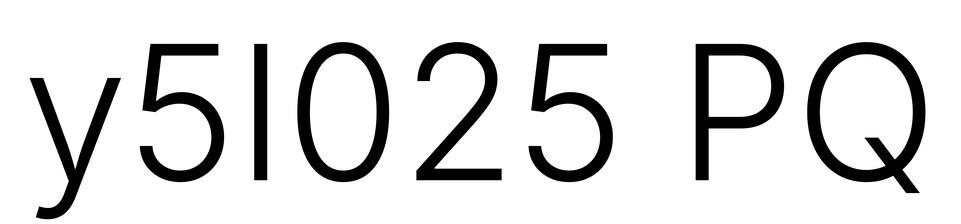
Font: Inter_Light